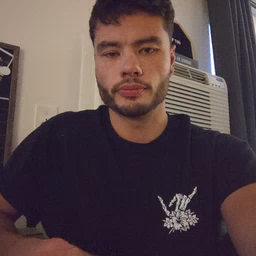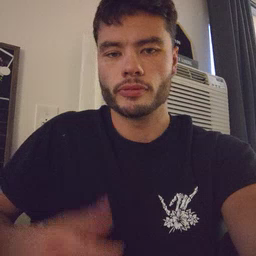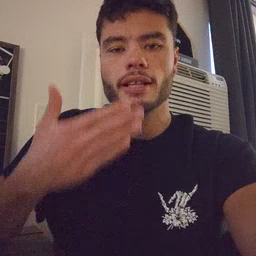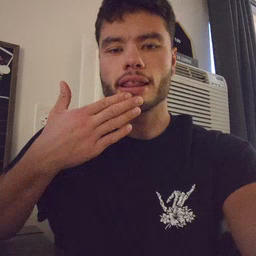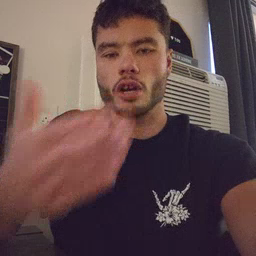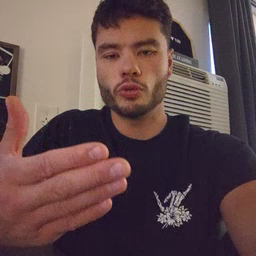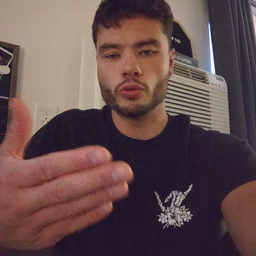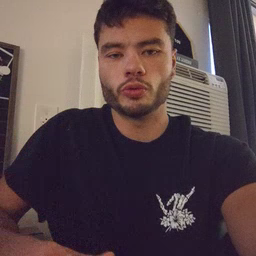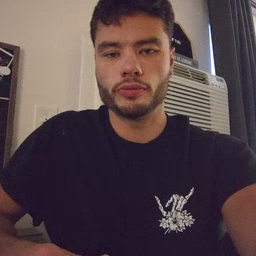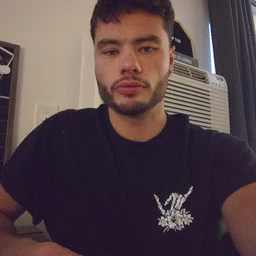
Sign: thankyou